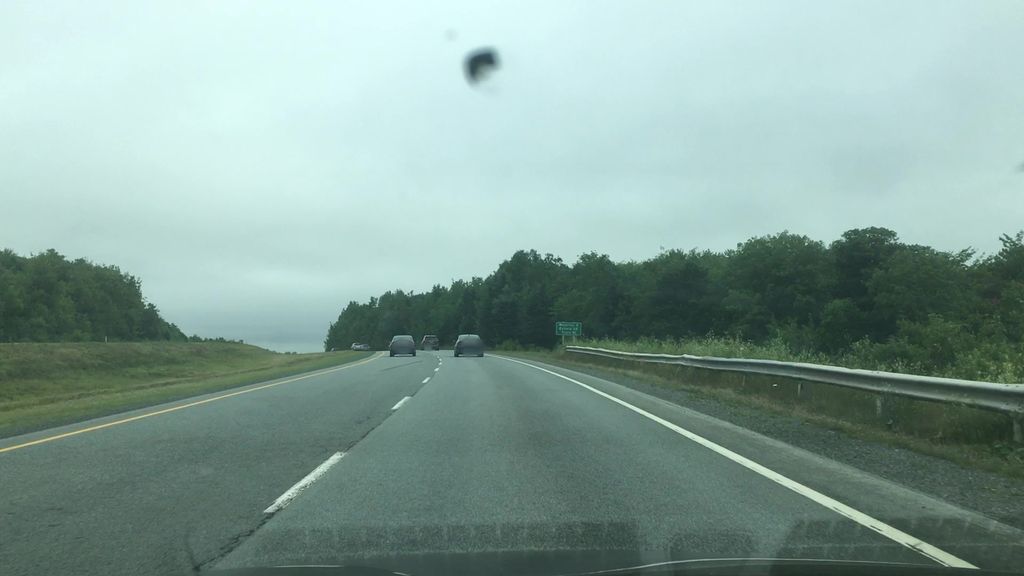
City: halifax